Question: I have an issue regarding a div with overflow: hidden. It is positioned relative and it's child div is positioned absolute. On hover, the parent div changes from overflow:hidden to overflow:visible. This enables the child div to display properly.
The issue: although everything else works just great, when the mouse is no longer over the parent div (thus overflow is now hidden again), bits of the child div are still shown in their place. They are not actually displayed, because if I select some text or objects near them the dissapear completely. It's as if the page needs a "refresh" of some kind.

Has anyone else come accross this? I'm kind of stuck on this...
I made a <URL>. I still have no idea why, though...
'''
<div class="list-name">
<ul>
<li class="truncated">
<a href="">
Hover me to see all the magic thext I'm hidding
</a>
</li>
</ul>
</div>
'''
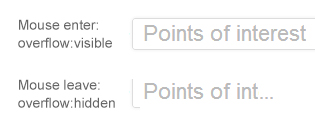
Answer: It would seem that an extra 'overflow:hidden' added to the hyperlink solves the issue. Check it out in <URL>.